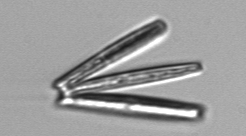
Label: Thalassionema